Field crop: tomato
Growth stage: 2
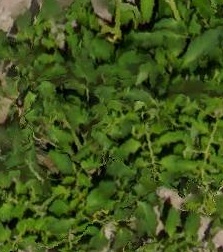
Species: tomato